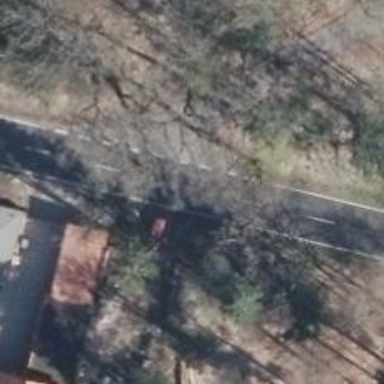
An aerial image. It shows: Secondary road.